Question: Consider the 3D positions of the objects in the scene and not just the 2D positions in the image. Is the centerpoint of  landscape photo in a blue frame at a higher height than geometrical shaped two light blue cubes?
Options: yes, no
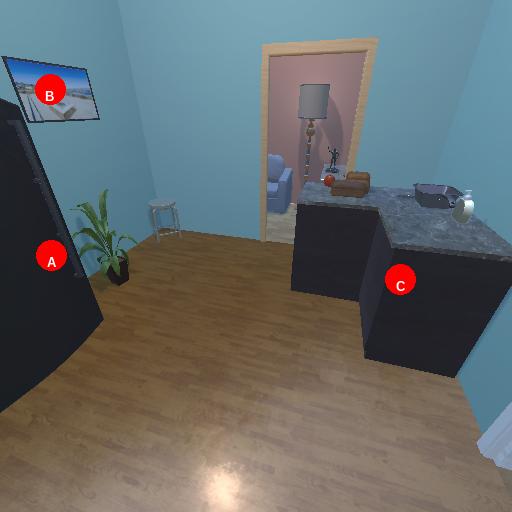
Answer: yes